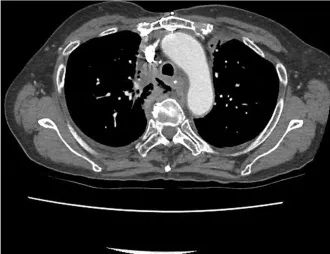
A: Enhanced chest computed tomography showing soft tissue infiltration with air-fluid collection around upper esophagus.
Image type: radiology (ct)